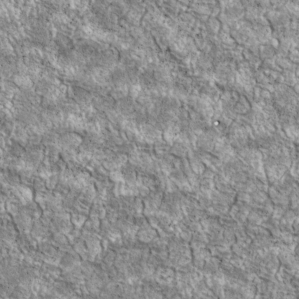
Label: non_frost